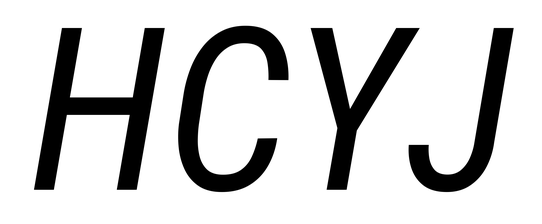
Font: Roboto-Italic_Condensed_Italic